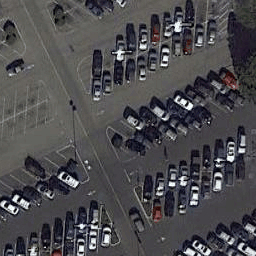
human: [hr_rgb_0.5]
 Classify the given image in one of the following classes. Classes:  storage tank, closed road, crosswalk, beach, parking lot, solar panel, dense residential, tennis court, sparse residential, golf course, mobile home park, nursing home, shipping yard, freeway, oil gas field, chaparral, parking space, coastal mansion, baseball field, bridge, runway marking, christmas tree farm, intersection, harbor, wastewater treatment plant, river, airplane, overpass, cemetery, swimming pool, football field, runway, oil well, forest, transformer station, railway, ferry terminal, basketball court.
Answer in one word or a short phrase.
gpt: parking lot